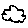
Label: cloud